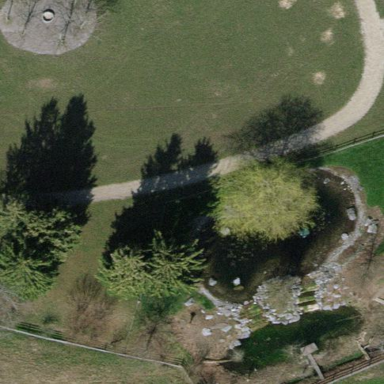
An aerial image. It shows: Peaceful pond surrounded by nature.